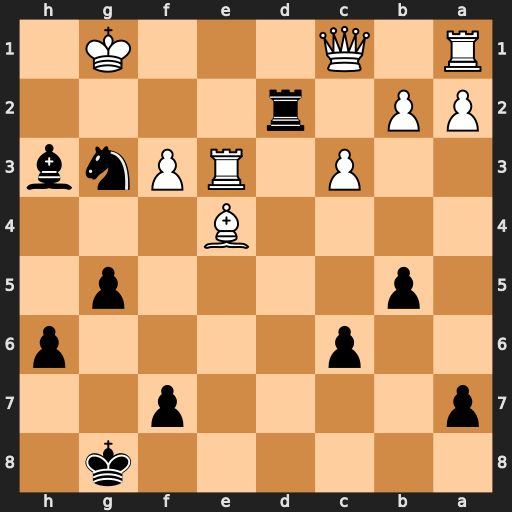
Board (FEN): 6k1/p4p2/2p4p/1p4p1/4B3/2P1RPnb/PP1r4/R1Q3K1
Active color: b
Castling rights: -
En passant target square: -
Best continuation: Rg2#